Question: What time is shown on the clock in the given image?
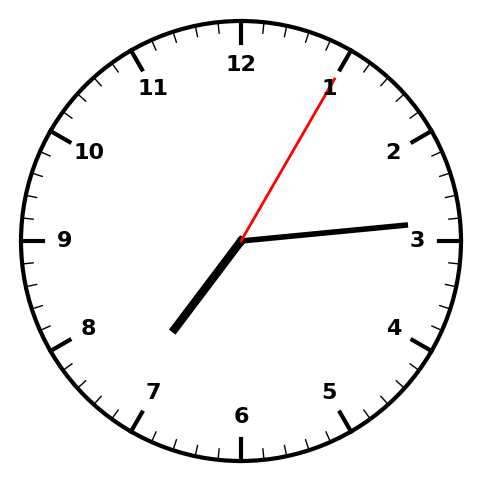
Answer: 07:14:05